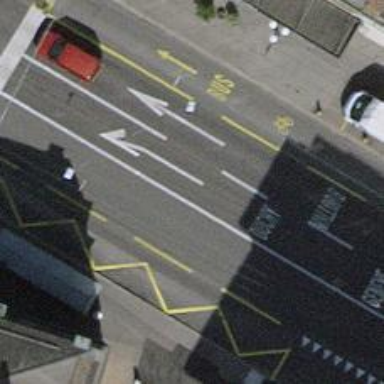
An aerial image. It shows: Bus stop for trolleybuses with designated stop position for public transport.